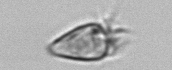
Label: Paratontonia_gracillima